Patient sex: M
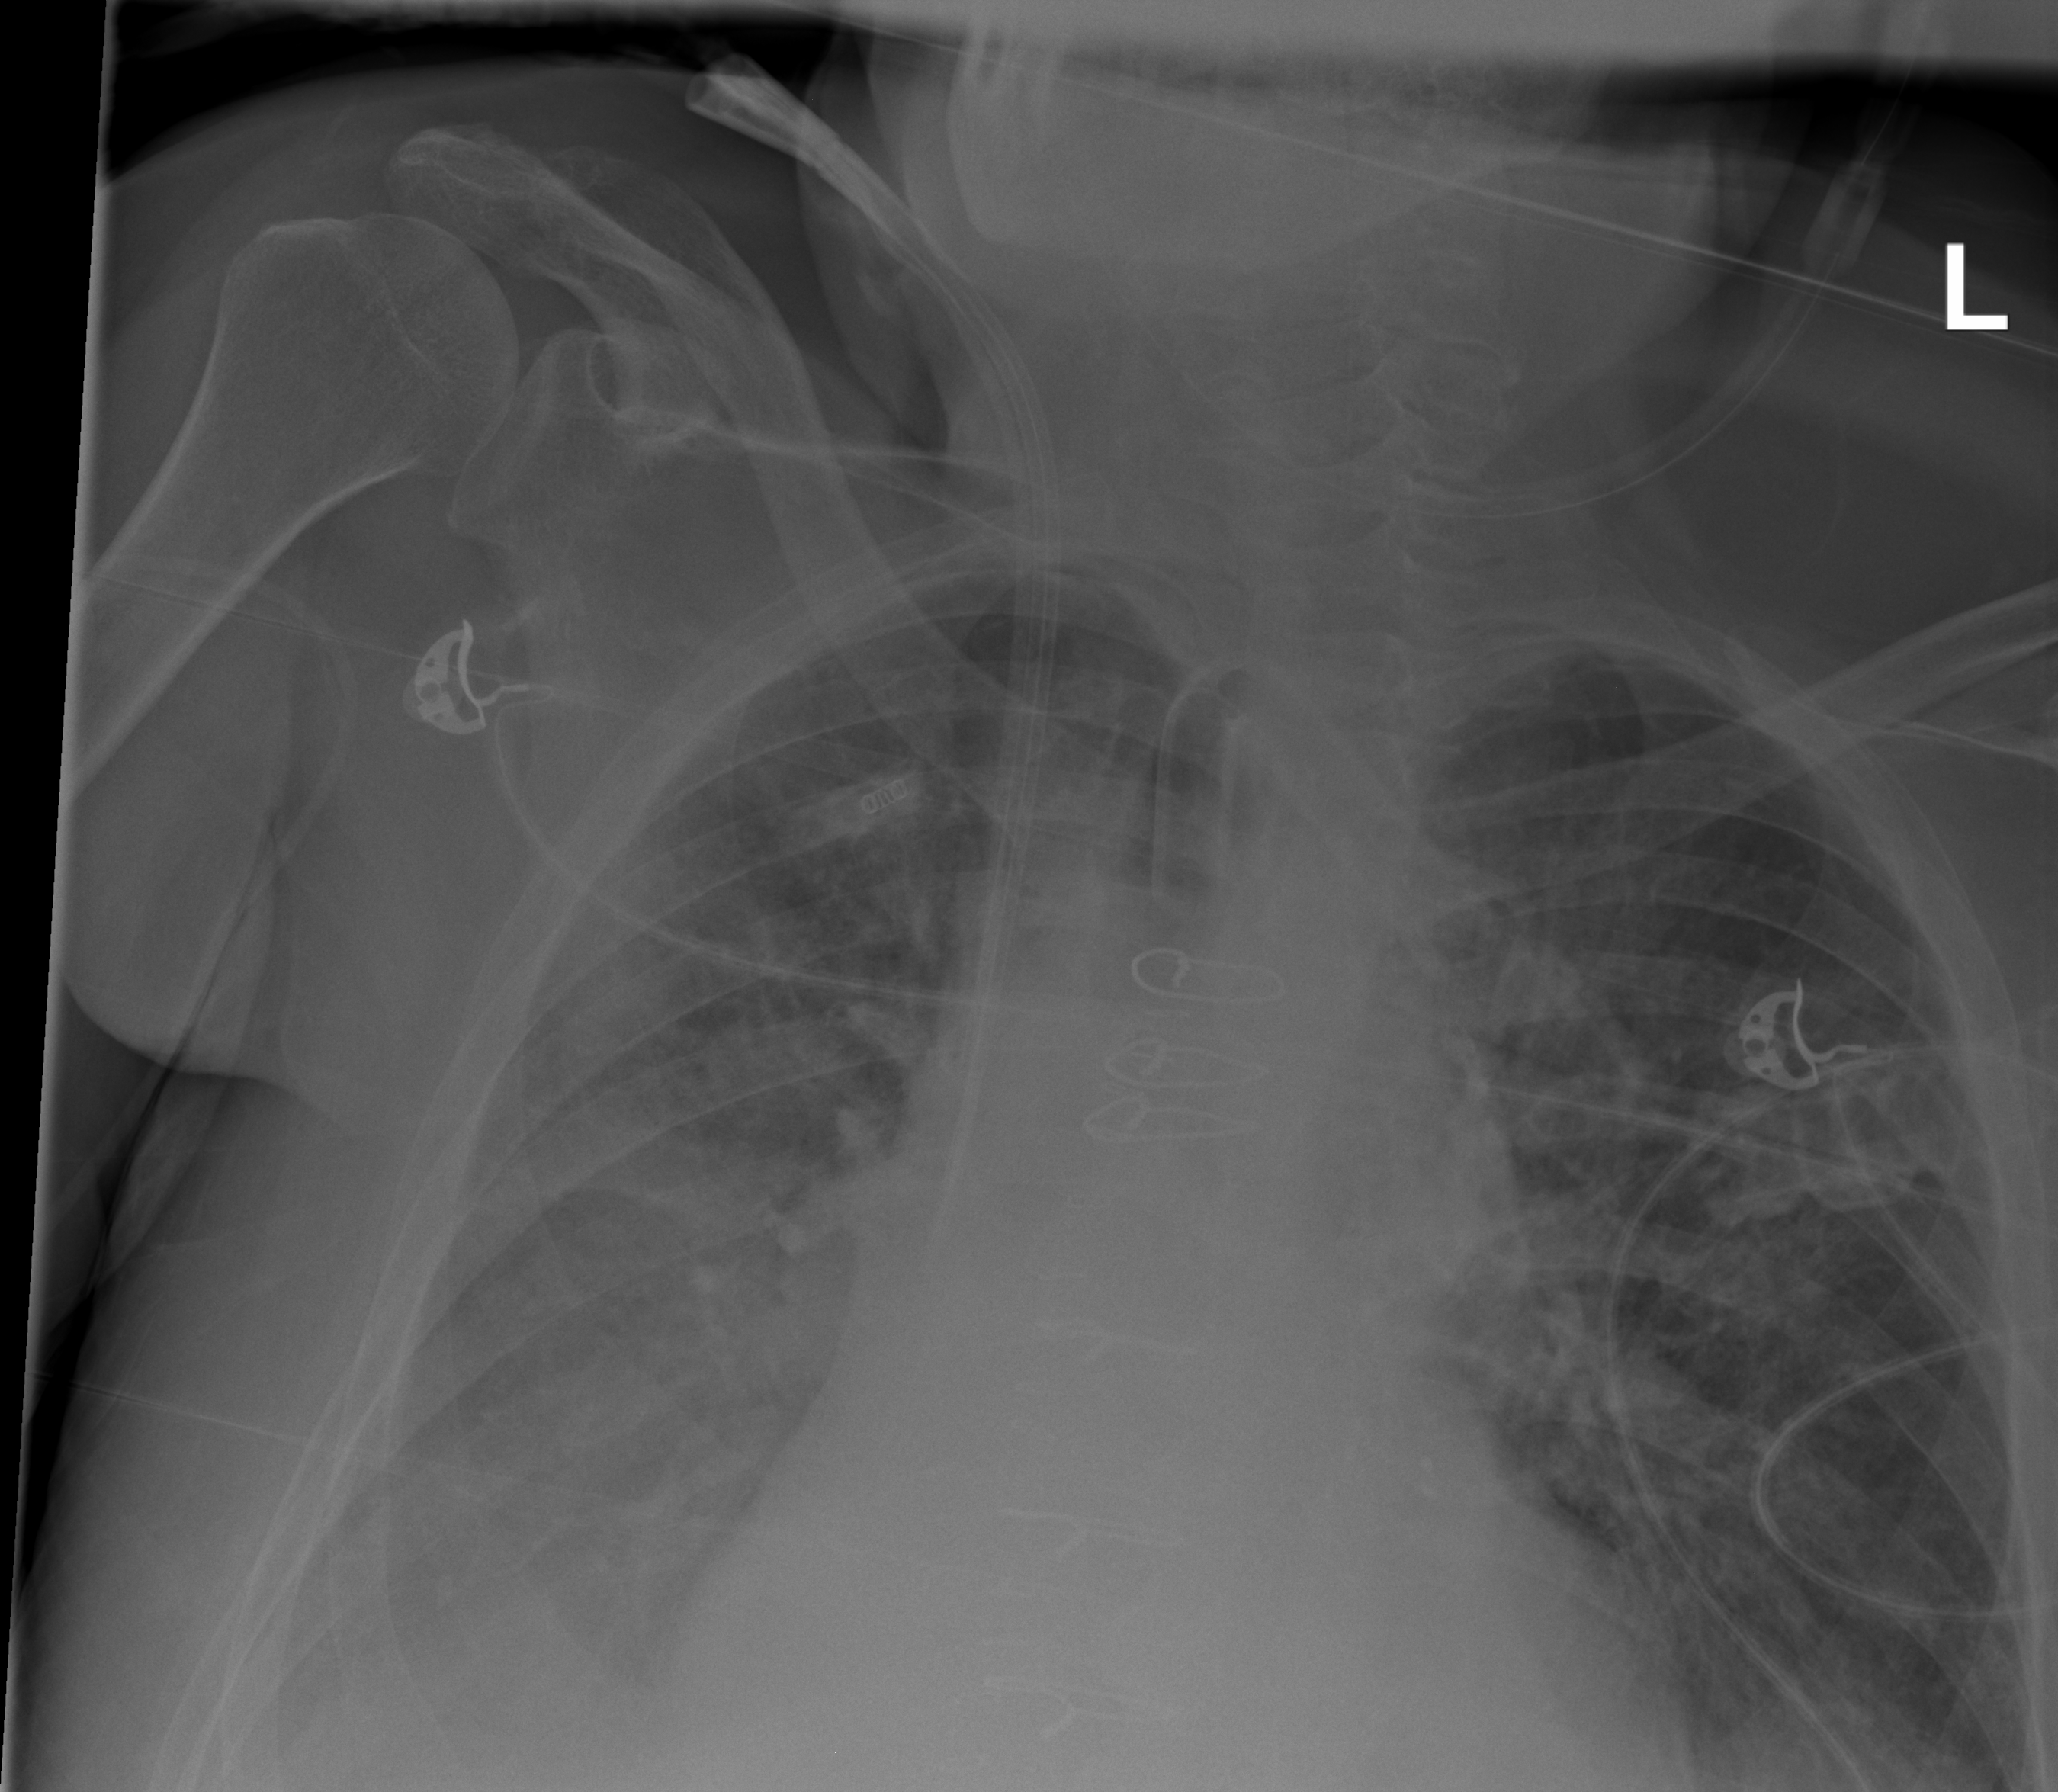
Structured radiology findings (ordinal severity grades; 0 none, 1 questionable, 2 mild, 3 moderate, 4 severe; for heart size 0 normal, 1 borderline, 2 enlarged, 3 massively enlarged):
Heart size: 2
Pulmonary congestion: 2
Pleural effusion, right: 3
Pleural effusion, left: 1
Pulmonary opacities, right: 2
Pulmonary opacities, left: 1
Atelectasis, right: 2
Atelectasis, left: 1